Field crop: maize
Growth stage: 2
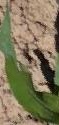
Species: maize